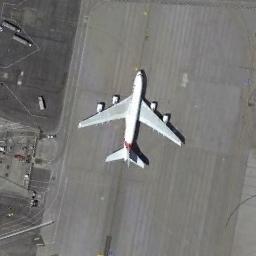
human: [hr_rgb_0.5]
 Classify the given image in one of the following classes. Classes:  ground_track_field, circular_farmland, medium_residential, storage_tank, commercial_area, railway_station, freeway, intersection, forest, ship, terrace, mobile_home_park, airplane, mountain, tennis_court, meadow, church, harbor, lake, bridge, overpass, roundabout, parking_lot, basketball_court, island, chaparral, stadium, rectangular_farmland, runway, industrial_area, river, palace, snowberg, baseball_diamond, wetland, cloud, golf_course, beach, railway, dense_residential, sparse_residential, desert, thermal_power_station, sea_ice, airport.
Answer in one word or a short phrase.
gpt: airplane